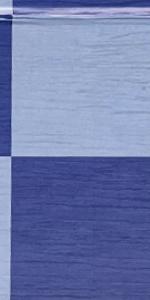
Label: Empty